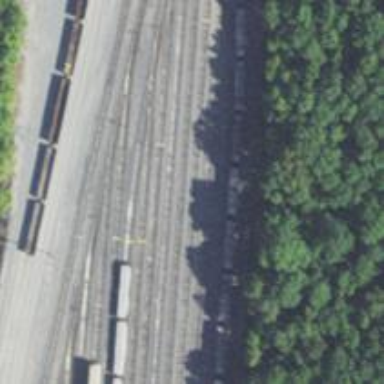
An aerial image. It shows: Railway yard used for servicing trains.